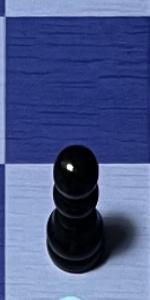
Label: Pawn_Black